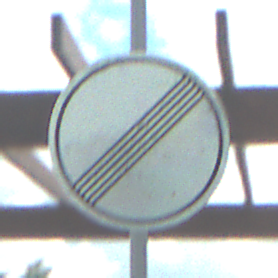
Verkehrszeichen: EndeSaemtlicherBegrenzungen
Umgebung: Outdoor, Nature
Tageszeit: Midday
Wetter: PartlyCloudy
Licht: Natural
Jahreszeit: NotSpecified
Kontrast: HighContrast